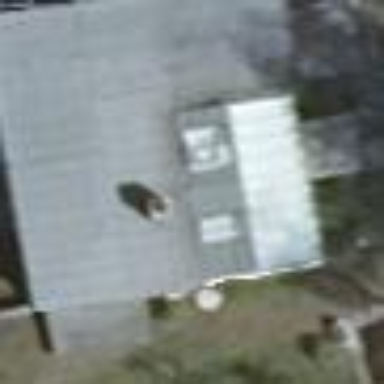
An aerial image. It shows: Beige house with flat roof.